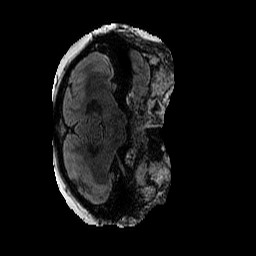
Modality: FLAIR
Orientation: axial
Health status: ill
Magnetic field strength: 3 T